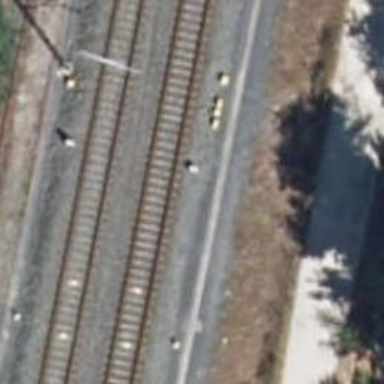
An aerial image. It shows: Railway with electrified contact lines.